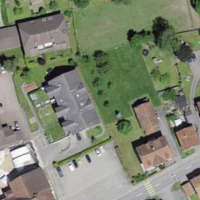
EUNIS habitat code: 54
Species observed at this site:
Aegithalos caudatus